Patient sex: M
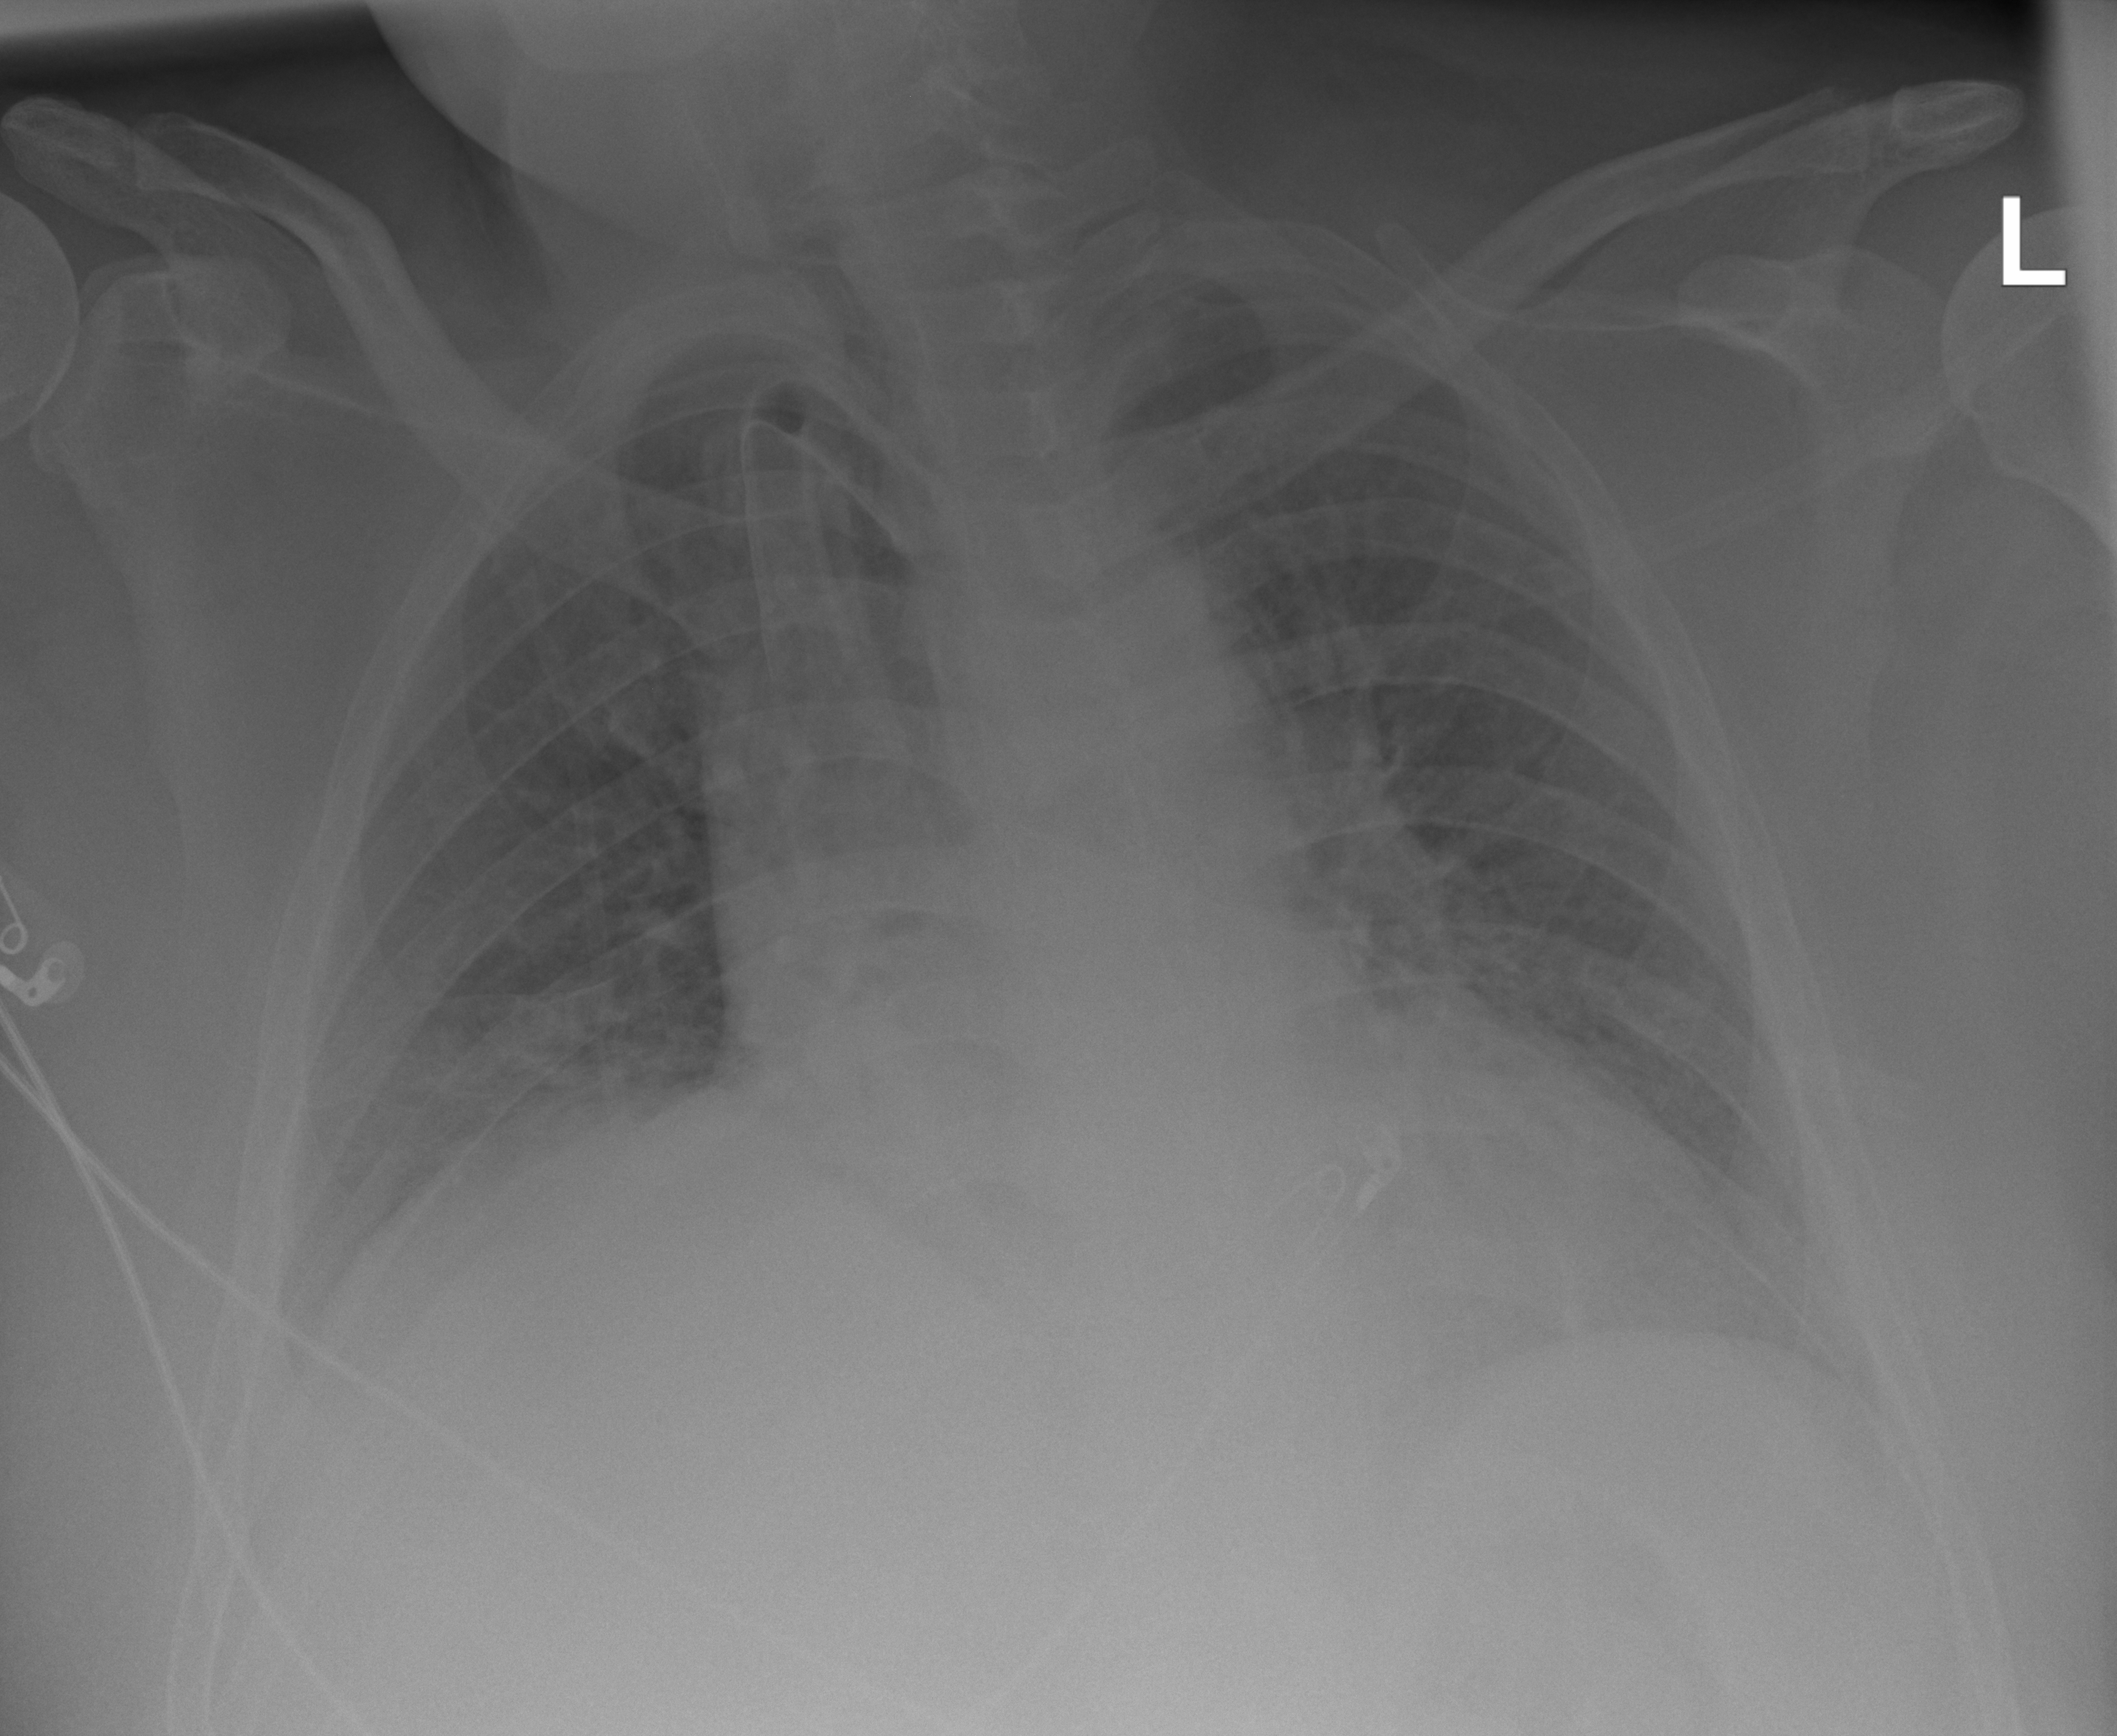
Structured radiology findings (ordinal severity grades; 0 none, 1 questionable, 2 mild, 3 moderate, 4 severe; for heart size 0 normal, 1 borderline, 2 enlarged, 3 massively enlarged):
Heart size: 1
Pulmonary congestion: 0
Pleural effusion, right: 2
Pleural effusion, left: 0
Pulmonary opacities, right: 2
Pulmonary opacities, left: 2
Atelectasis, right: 3
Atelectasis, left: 2